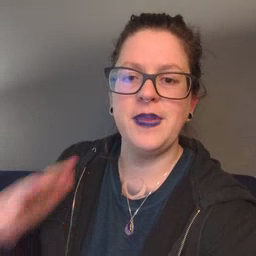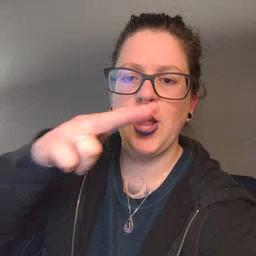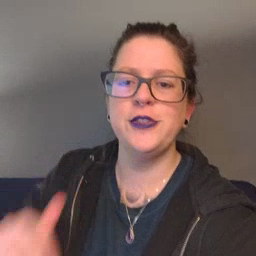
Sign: helicopter